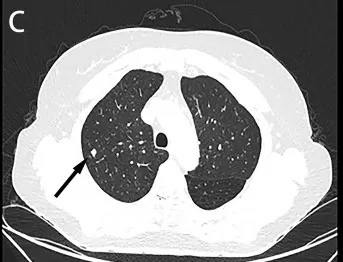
Clinical characteristics of the sarcomatoid parathyroid carcinoma (SaPC) case. (C) Chest CT presented micro pulmonary nodule before surgery. Chest CT shows pulmonary metastasis at the closely located position in preoperative chest CT.
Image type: radiology (ct)